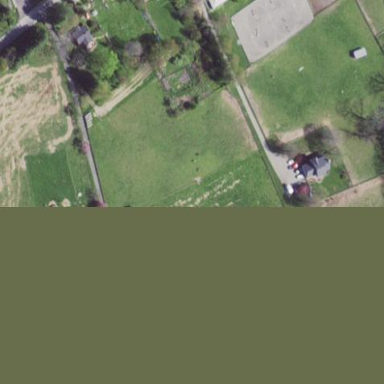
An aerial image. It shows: Farmyard area.